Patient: sex F, age 69
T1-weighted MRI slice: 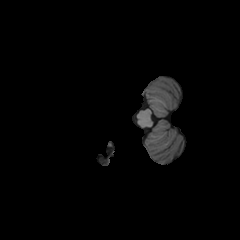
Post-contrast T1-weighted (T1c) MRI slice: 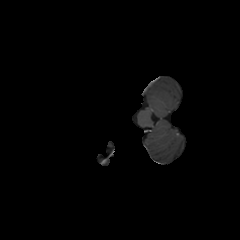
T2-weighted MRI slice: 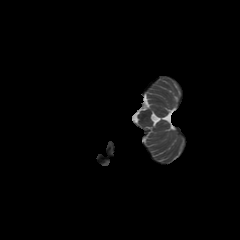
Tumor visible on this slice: no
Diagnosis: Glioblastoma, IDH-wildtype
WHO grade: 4